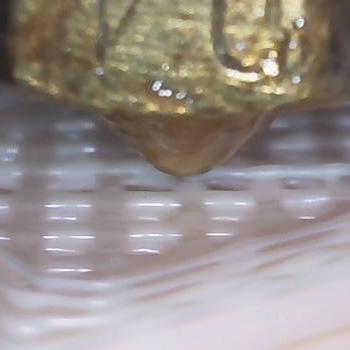
Flow rate: 47%